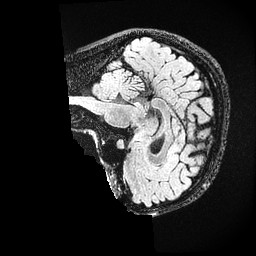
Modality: FLAIR
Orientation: sagittal
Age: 24
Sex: female
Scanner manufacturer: ge
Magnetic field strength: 3 T
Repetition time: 4.802 s
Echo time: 0.1171 s